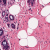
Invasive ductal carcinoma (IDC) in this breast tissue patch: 0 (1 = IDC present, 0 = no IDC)